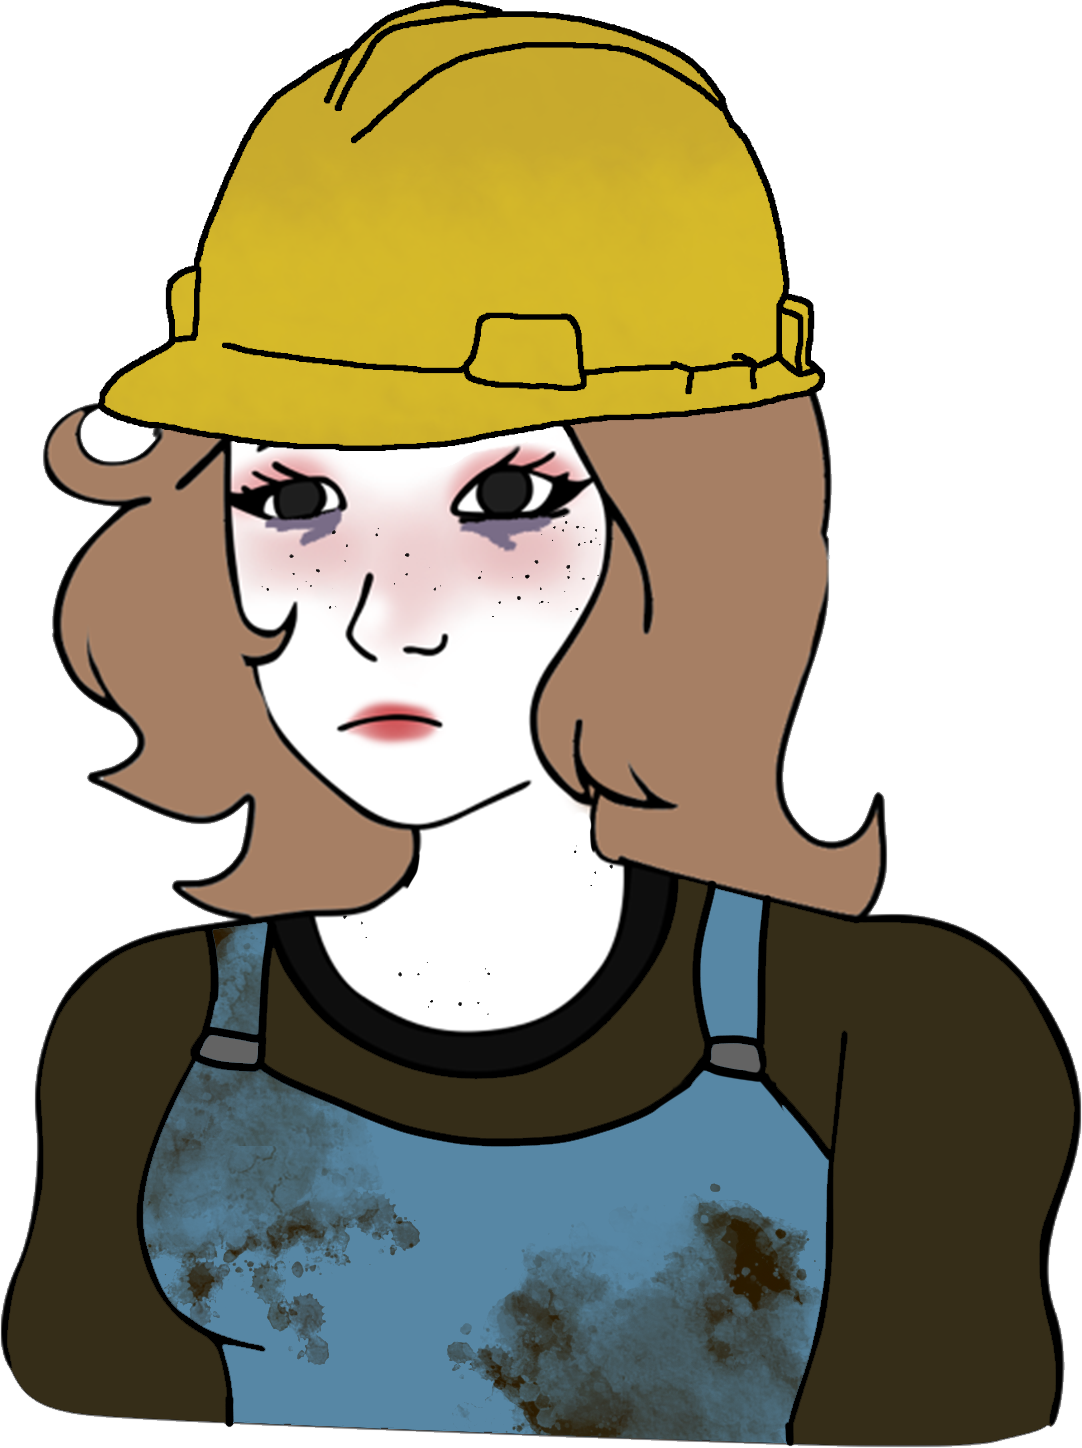
Label: 5_Doomer_Girl